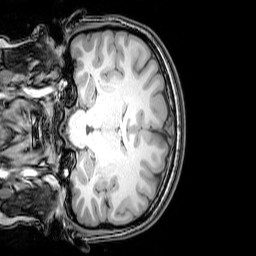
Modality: T1w
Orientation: coronal
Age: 25
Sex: female
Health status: healthy
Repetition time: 0.081 s
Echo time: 0.037 s